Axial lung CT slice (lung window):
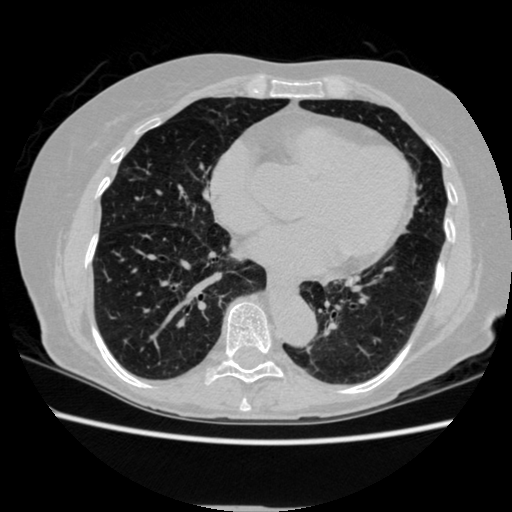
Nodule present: no